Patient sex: F
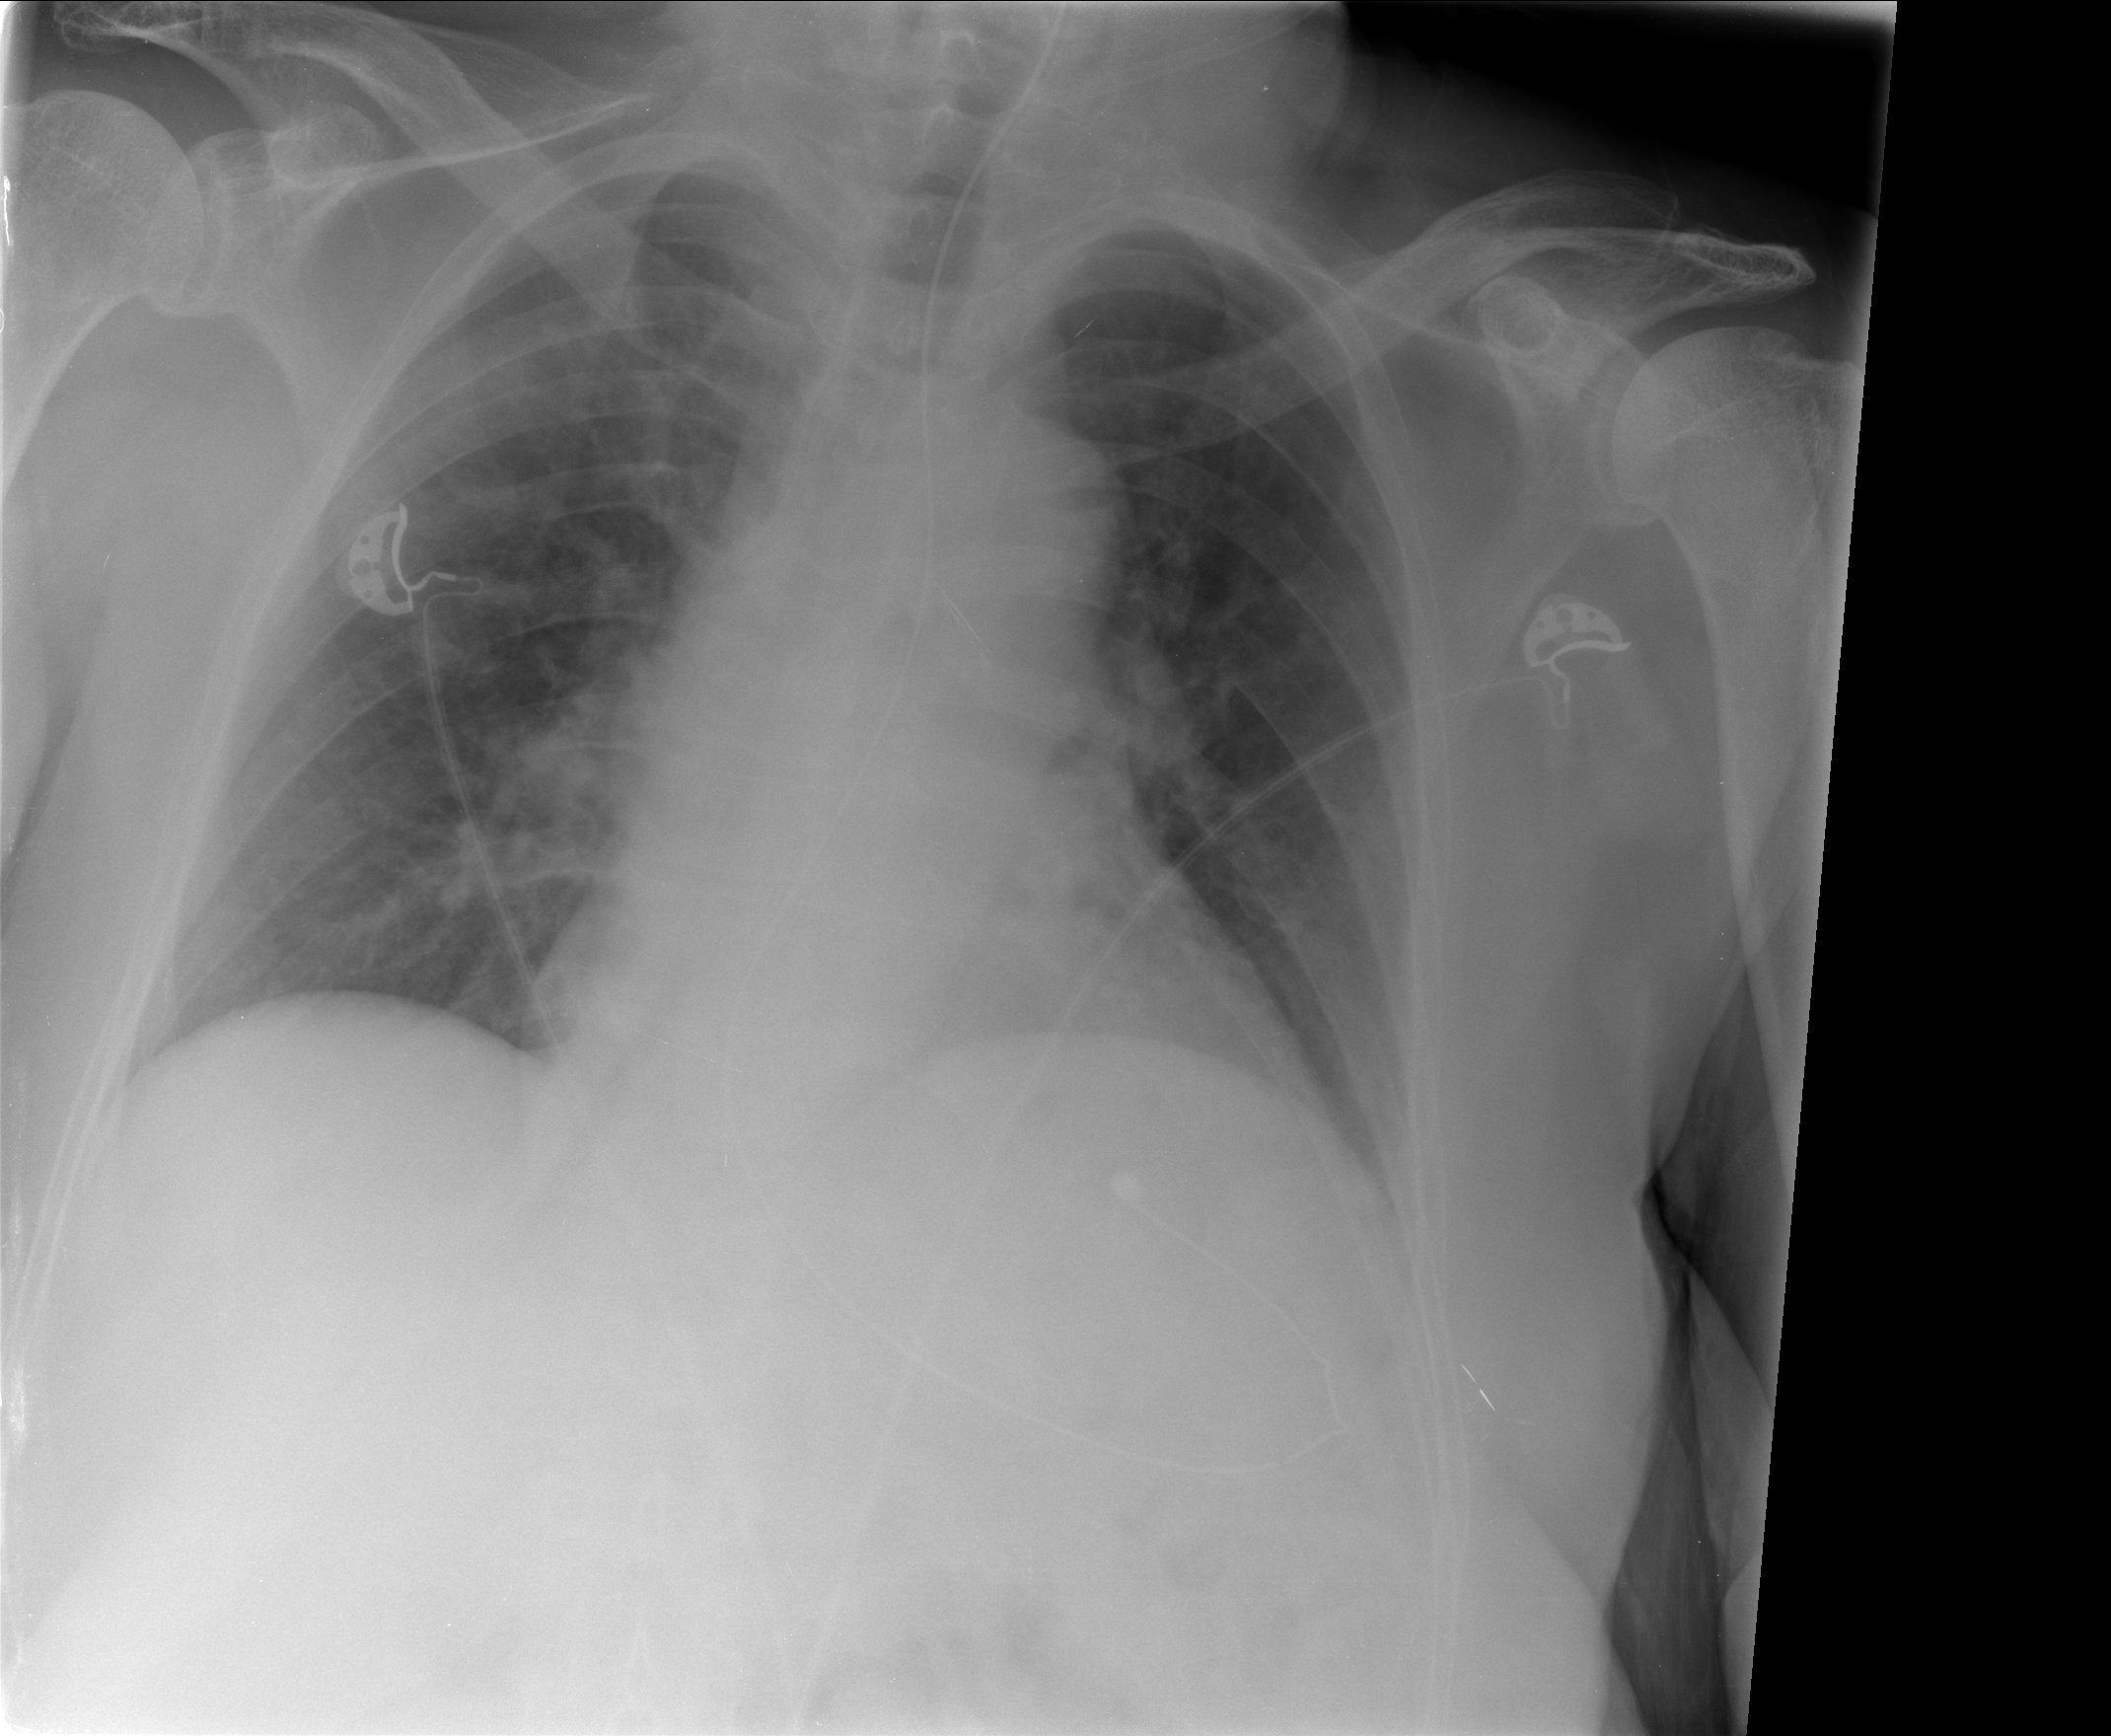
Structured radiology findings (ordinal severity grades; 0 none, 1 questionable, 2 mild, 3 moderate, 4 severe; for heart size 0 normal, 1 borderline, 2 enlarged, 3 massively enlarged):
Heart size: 0
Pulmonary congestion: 2
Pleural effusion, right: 0
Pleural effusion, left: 0
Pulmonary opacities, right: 1
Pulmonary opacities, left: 1
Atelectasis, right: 1
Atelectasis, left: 0